Question: I am studying for the Spring Core certification and I have the following doubt on this question founded on my study material:
> Which of the following statments is NOT true about advice types and
exception handling?- If a advice throws an exception, the target method will not be called.- An advice can swallow, or halt the propagation of, an exception thown by the target method.- An advice type can swallow, or halt the propagation of, an exception thown by the target method.
Now I know that the correct answer of the previous question is the last one (I have the answers) but why?
So it ask me what statment is not true so it means that the first 2 statments are true.
I am trying to analyze the previous 3 case doing some concrete example but I am not soure that my reasoning are correct.
1) :
I can have something like this:
'''
@Aspect
public class PropertyChangeTracker {
private Logger logger = Logger.getLogger(getClass());
@Before("execution(void check*(*))")
public void trackCheck() {
logger.info("Property about to check...");
}
}
'''
So the implemented advice (that create a log row into a .log file) is performed each time that a method is performed. If during the execution of this method an exception is thrown the advice is not performed.
I think that this is pretty clear
2) , I know that this is the sequence diagram of the

and I have the following example of this kind of advice:
'''
@Around("execution(* com.journaldev.spring.model.Employee.getName())")
public Object employeeAroundAdvice(ProceedingJoinPoint proceedingJoinPoint){
System.out.println("Before invoking getName() method");
Object value = null;
try {
value = proceedingJoinPoint.proceed();
} catch (Throwable e) {
e.printStackTrace();
}
System.out.println("After invoking getName() method. Return value="+value);
return value;
}
'''
Reading the official documentation I found that:
> : Advice that surrounds a join point such as a method
invocation. This is the most powerful kind of advice. Around advice
can perform custom behavior before and after the method invocation. It
is also responsible for choosing whether to proceed to the join point
or to shortcut the advised method execution by returning its own
return value or throwing an exception.
So it seems to me that is used to cut the method execution before and after the jointpoint execution. We can use it to control whether the advised method will execute or not. We can also inspect the returned value and change it. This is the most powerful advice and needs to be applied properly.
So in the previous example I think that it is performed twice time: the first one before that the method is executed and a second one after that the method is executed.
But what exacty does the
'''
value = proceedingJoinPoint.proceed();
'''
I think that it is the division point between the execution before and after the joint point, in this case I think that the method say that the method have to be performed and that its result is to be putted into the field. Is it right or am I missing something?
So coming back to the original statment I can say that
> An advice can swallow, or halt the propagation of, an
exception thown by the target method.
why can I say that this is true? What exatly means?
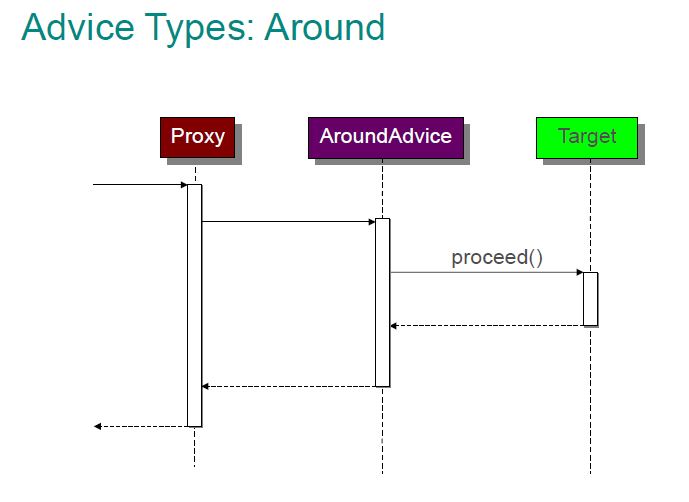
Answer: > So in the previous example I think that it is performed twice time: the first one before that the getName() method is executed and a second one after that the getName() method is executed.
If I understood what you think here, you are wrong. The advice is called only once, and the code in it is responsible for calling the actual advised method 'getName()'. That's what 'proceedingJoinPoint.proceed()' does.
One typical scenario - you intercept the method call, perform some checks, invoke the method (or not, maybe depending on the result of the checks), and return the result. In the example you posted, 'proceed()' is surrounded with 'try - catch' block, which means you can catch the exception thrown by the 'getName()' and do whatever you want with it. This explains why the second sentence in your question is true.